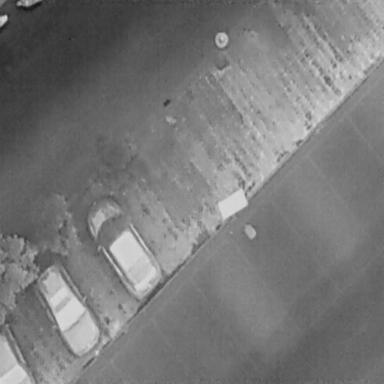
There are three Cars in the infrared image.